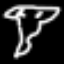
Label: mushroom